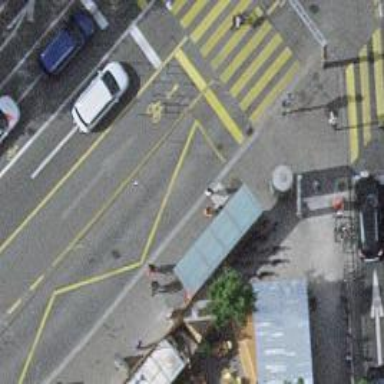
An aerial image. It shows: Bus stop with raised kerb and sheltered platform for public transport.